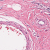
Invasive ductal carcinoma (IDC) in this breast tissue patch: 0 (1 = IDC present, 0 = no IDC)